Question: >
Trying to build a plugin effect that will some what look better than this when its ready.
Note the numbers '0', '1', '2'.
They are simple indication of level the element currently is in. '0' denoting the top level and '2' the least. Check the demo <URL>.
Every time I click on a column, it becomes the main columns '0' and rest of the columns are leveled using the same rule. If you see the snippet I am using to do that, it is very ugly.
'''
$("li").click(function() {
$(this).html(0);
//denote the first level
$(this).next().html(1);
$(this).prev().html(1);
//denote the second level
$(this).next().next().html(2);
$(this).prev().prev().html(2);
//denote the third level
$(this).next().next().next().html(3);
$(this).prev().prev().prev().html(3);
//denote the fourth level
$(this).next().next().next().next().html(4);
$(this).prev().prev().prev().prev().html(4);
});
'''
I absolute hate it. What if the number of my column grow, I am in trouble then. I need something neat to traverse up the tree structure (i.e like '.closest("li")') and below as well.
With every column, getting their specific level of markup once the main column changes.
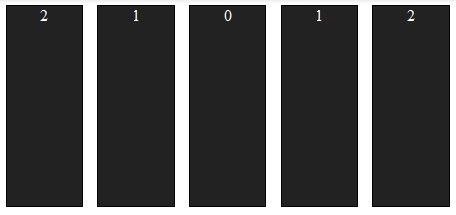
Answer: You can use <URL>:
'''
$(this).prevAll().each(function(i) {
$(this).text(i+1);
});
$(this).nextAll().each(function(i) {
$(this).text(i+1);
});
'''
<URL>
Btw. you are not traversing up or down the tree, you are always staying at the same level.